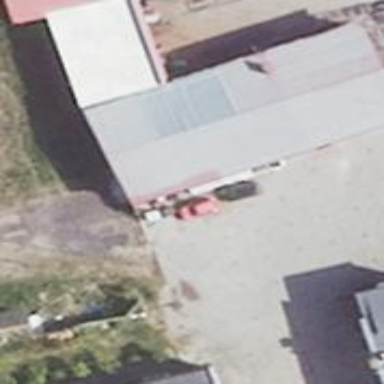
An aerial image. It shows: Service building.